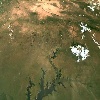
Label: land